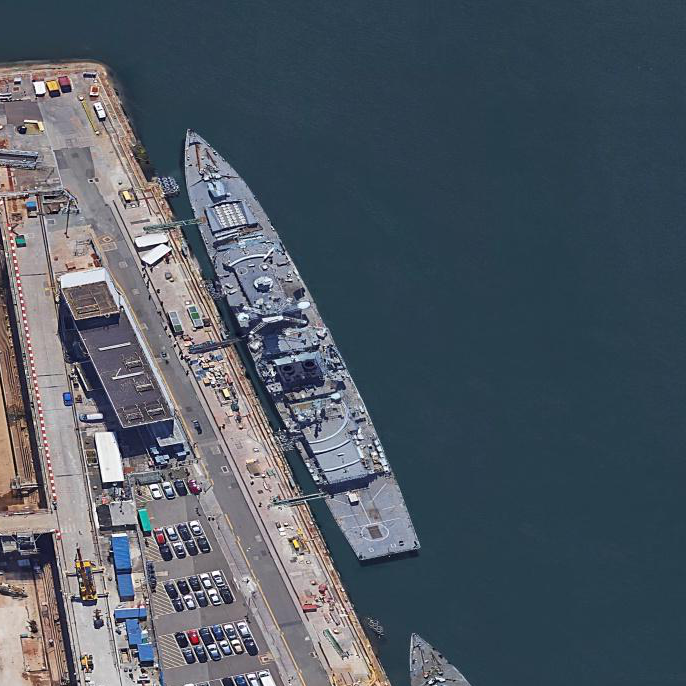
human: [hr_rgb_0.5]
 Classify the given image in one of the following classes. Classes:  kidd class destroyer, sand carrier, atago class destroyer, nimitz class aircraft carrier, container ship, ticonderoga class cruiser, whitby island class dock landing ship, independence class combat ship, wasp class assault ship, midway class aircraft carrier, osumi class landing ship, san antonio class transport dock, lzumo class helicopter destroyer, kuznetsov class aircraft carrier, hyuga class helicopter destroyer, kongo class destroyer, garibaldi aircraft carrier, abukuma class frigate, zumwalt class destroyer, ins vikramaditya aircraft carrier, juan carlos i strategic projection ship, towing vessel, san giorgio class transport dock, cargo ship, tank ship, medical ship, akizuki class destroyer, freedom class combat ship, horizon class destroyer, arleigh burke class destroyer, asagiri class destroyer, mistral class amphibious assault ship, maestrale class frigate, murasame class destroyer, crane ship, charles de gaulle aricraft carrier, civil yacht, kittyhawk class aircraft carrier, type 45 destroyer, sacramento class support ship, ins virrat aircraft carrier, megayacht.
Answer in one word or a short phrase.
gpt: Type 45 destroyer